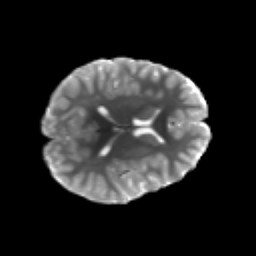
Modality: T2w
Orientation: axial
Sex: male
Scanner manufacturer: siemens
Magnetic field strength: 3 T
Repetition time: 5 s
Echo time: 0.071 s